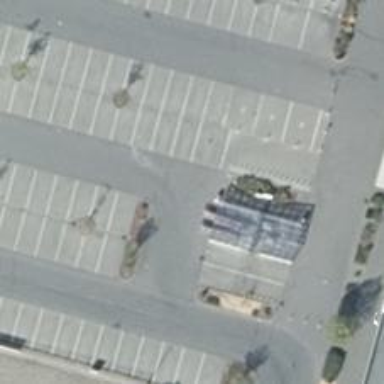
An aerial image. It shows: Parking aisle designated as service road.